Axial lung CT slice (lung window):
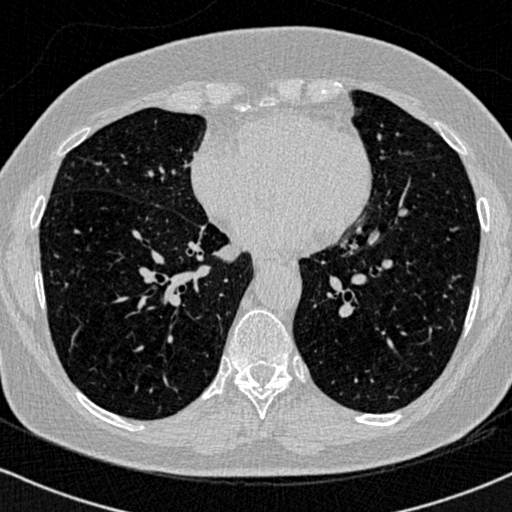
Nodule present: no